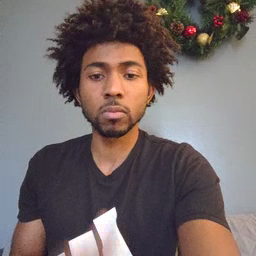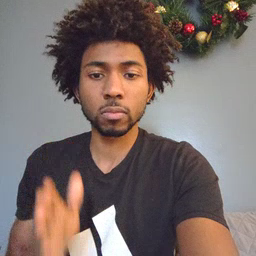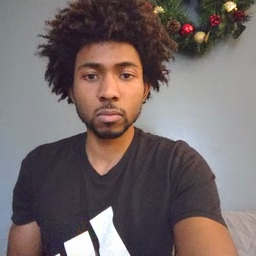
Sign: person